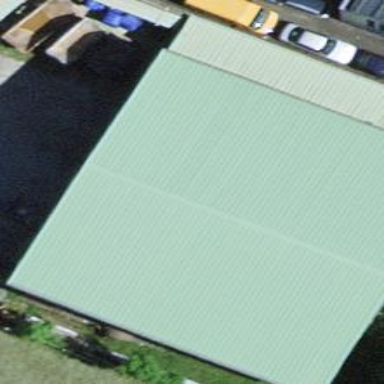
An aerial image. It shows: Commercial building.